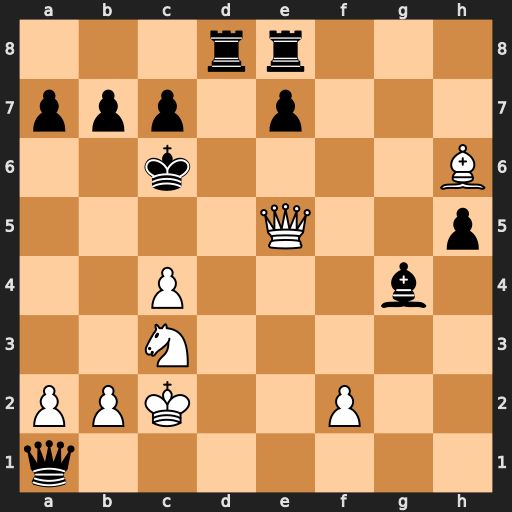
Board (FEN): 3rr3/ppp1p3/2k4B/4Q2p/2P3b1/2N5/PPK2P2/q7
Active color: w
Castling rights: -
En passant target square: -
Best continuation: Qb5+ Kd6 Qd5#